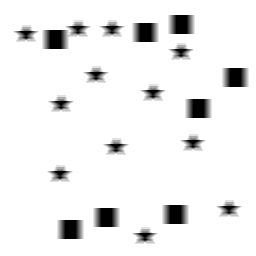
Squares: 8
Triangles: 0
Stars: 12
Total shapes: 20